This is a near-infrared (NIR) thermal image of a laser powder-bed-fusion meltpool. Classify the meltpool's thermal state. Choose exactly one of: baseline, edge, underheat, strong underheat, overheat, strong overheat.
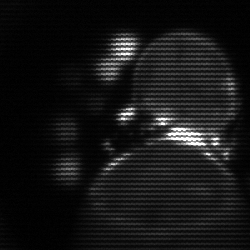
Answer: edge